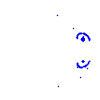
Particle: kaon